Interaction volume radius: 10 \u00c5
Interaction volume height: 15 \u00c5
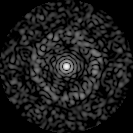
Disorder parameter: 0.838